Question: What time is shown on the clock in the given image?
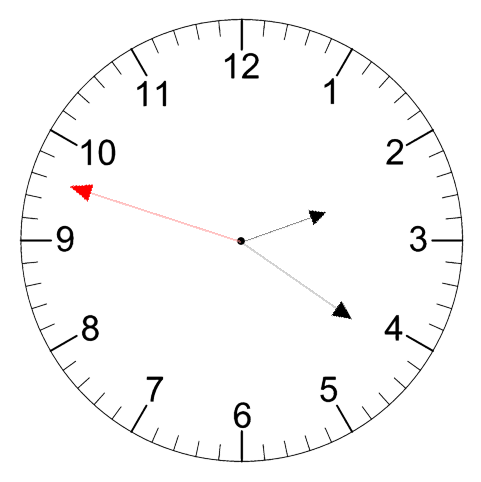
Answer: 02:20:48